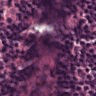
Metastatic tissue present: no